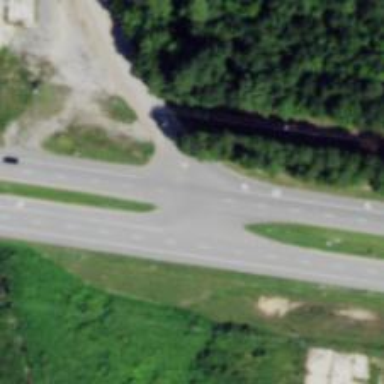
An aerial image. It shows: Primary highway with asphalt surface and dual carriageway.